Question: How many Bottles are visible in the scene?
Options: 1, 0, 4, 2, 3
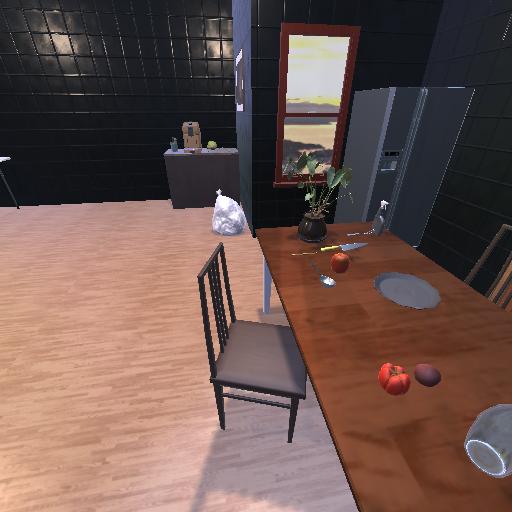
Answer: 1